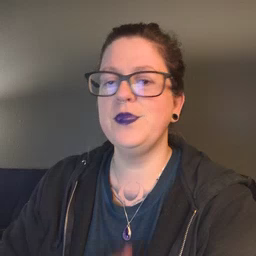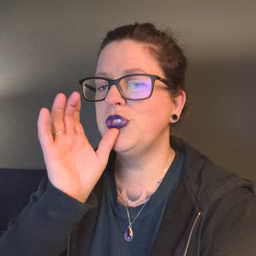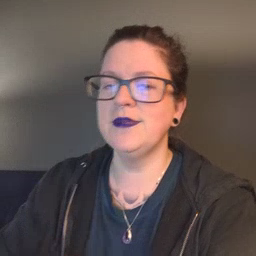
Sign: drink